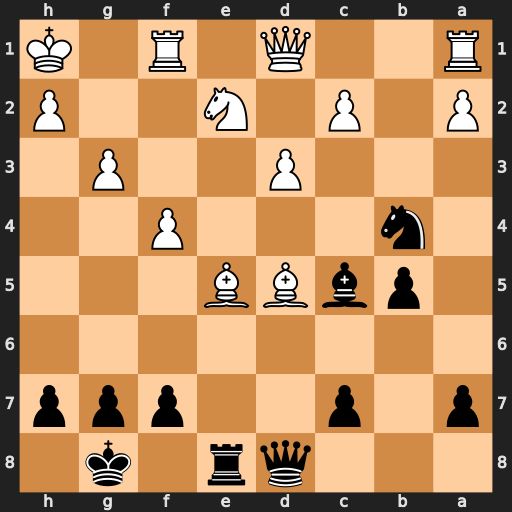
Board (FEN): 3qr1k1/p1p2ppp/8/1pbBB3/1n3P2/3P2P1/P1P1N2P/R2Q1R1K
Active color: b
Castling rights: -
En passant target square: -
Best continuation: Qxd5+ Rf3 Qxf3#